Question: How can I format the style of the grouped bar names in ggplot2? I would like to change the text color from grey to black. I've added a picture to clarify what I mean.

What I've got so far:
'''
specify_decimal <- function(x, k) trimws(format(round(x, k), nsmall=k))
library(ggplot2)
ggplot(data, aes(type, hitrate, fill=Cache)) +
geom_bar(position=position_dodge(0.9), width=0.8, stat="identity") +
geom_errorbar(aes(ymin=hitrate-sd, ymax=hitrate+sd),width=0.3,position=position_dodge(0.9)) +
coord_cartesian(ylim = c(0, 0.8)) +
theme(axis.title.x=element_blank(),axis.ticks.x=element_blank()) +
scale_y_continuous(name="Hit Ratio") +
scale_fill_brewer(palette = "Set1") + geom_text(aes(label=specify_decimal(hitrate,8)), position=position_dodge(width=0.9), vjust=-0.45)
'''
Many thanks!
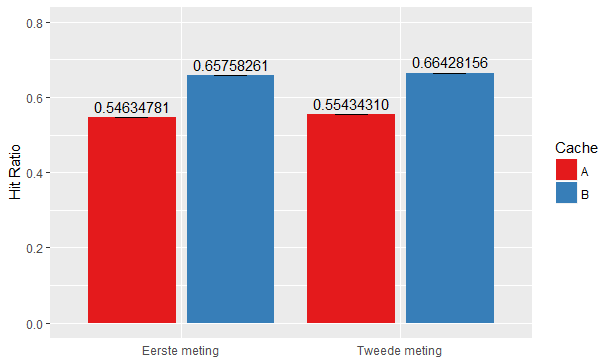
Answer: Adjust your theme settings:
'''
library(ggplot2)
ggplot(mpg, aes(class)) +
geom_bar() +
theme(axis.text.x = element_text(color = "red"))
'''